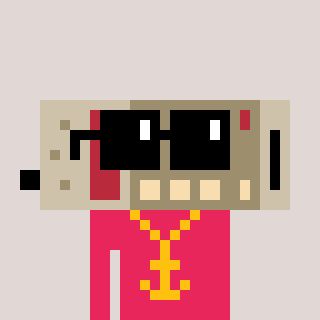
a pixel art character with square black sunglasses, a cordless phone-shaped head and a redpinkish-colored body on a warm background